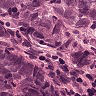
Metastatic tissue present: yes